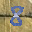
Label: 8